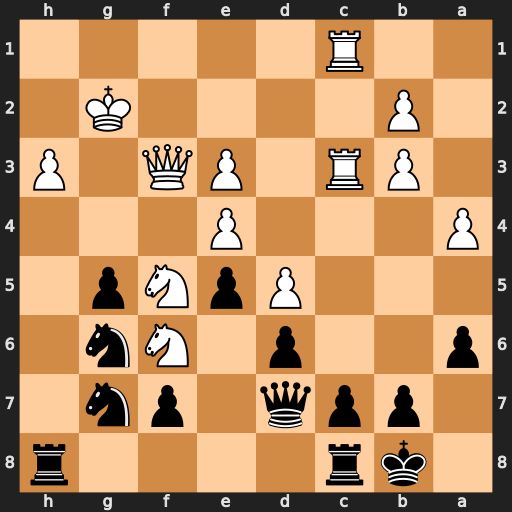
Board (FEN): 1kr4r/1ppq1pn1/p2p1Nn1/3PpNp1/P3P3/1PR1PQ1P/1P4K1/2R5
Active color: b
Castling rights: -
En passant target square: -
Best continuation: Qd8 Ng4 Nxf5